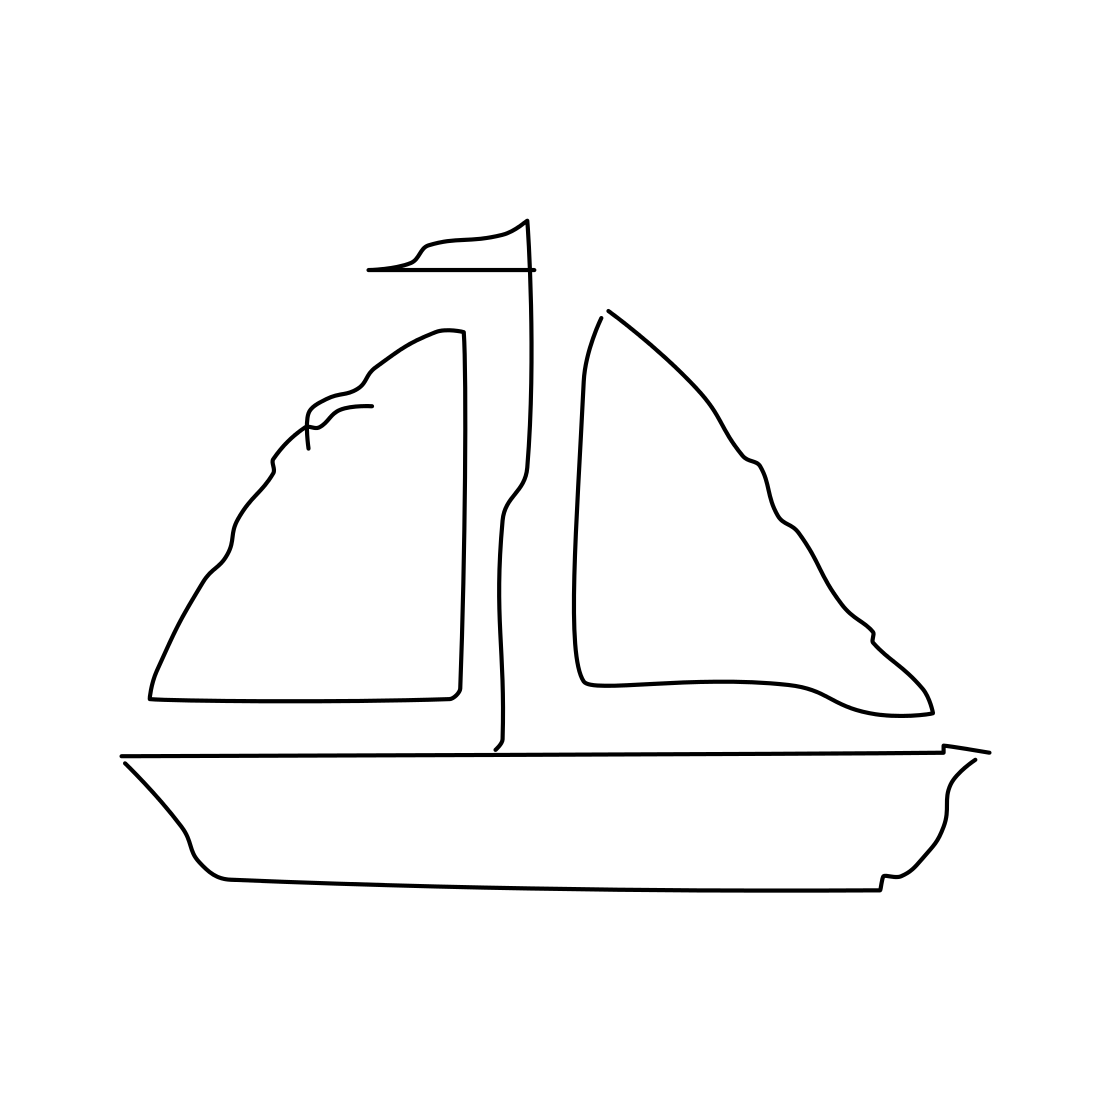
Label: sailboat